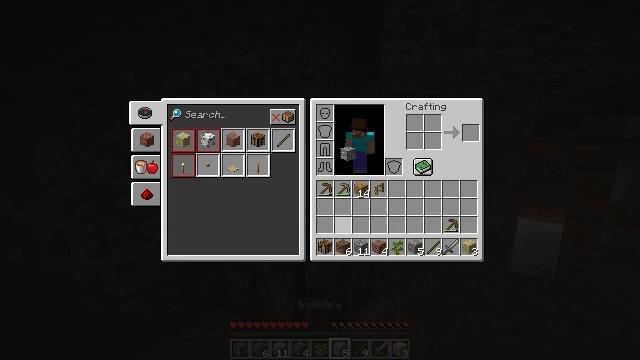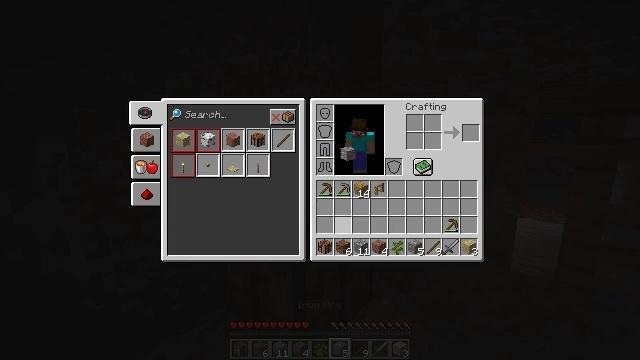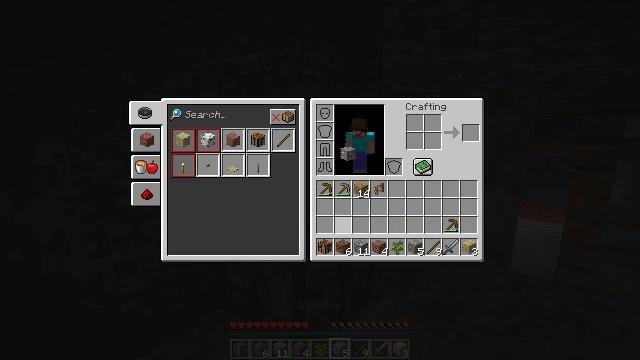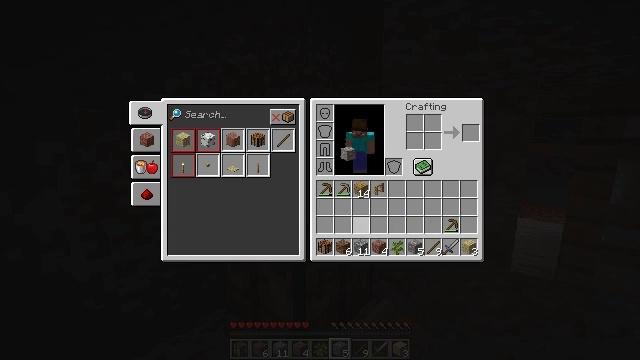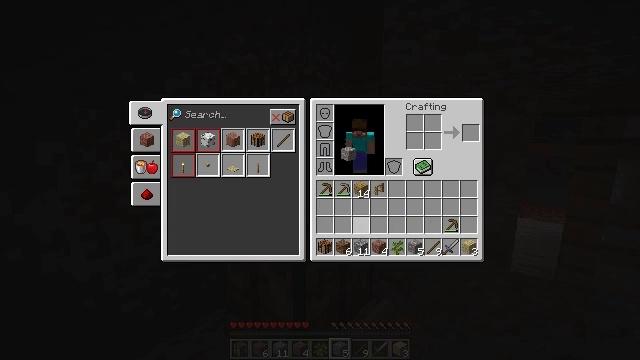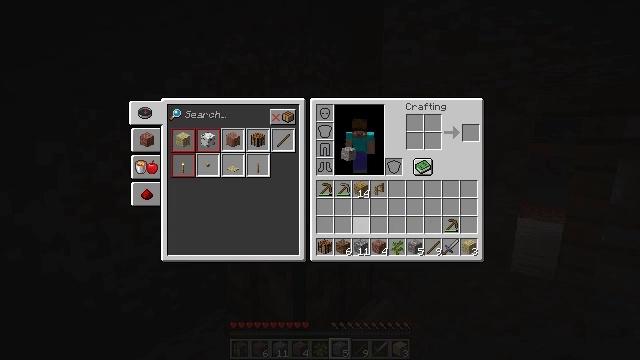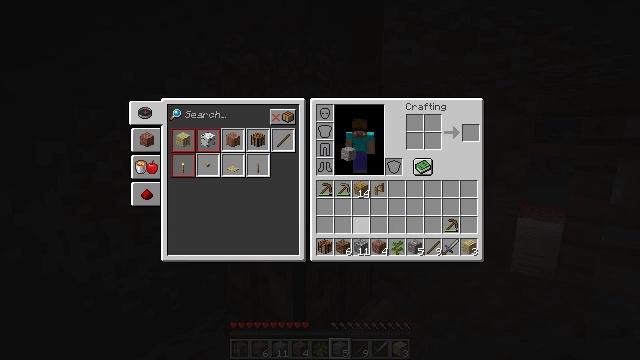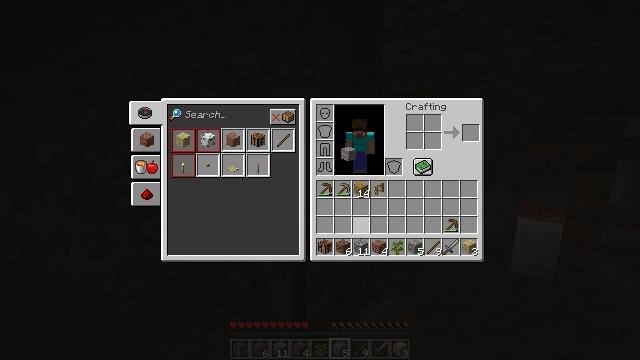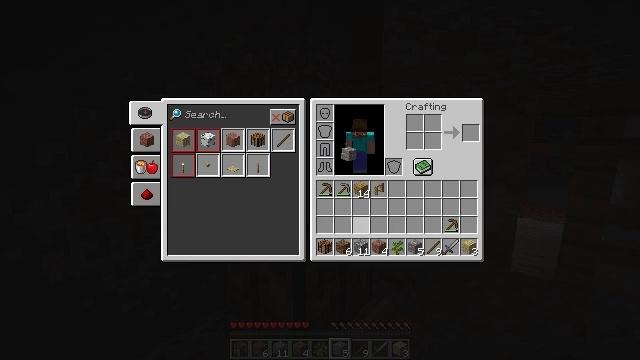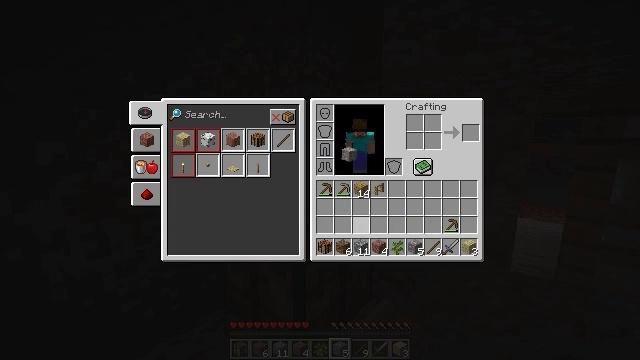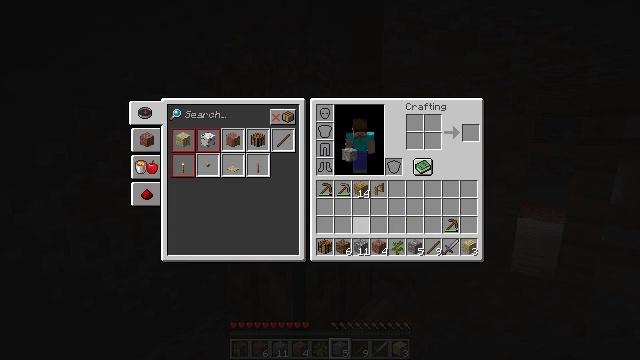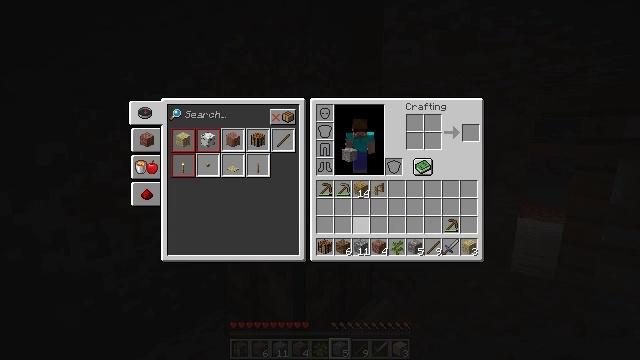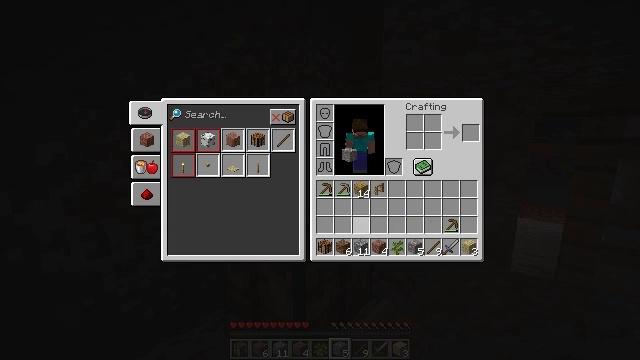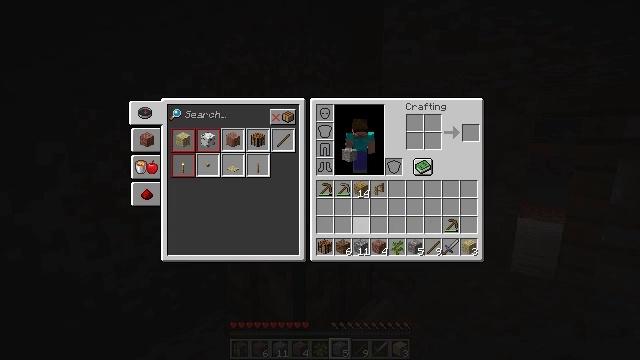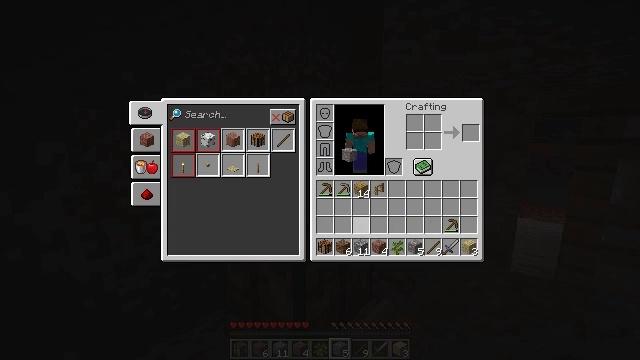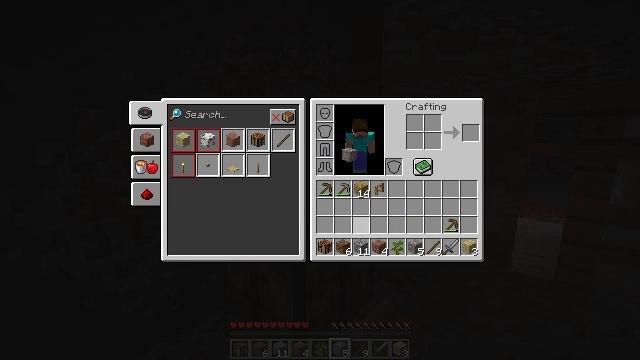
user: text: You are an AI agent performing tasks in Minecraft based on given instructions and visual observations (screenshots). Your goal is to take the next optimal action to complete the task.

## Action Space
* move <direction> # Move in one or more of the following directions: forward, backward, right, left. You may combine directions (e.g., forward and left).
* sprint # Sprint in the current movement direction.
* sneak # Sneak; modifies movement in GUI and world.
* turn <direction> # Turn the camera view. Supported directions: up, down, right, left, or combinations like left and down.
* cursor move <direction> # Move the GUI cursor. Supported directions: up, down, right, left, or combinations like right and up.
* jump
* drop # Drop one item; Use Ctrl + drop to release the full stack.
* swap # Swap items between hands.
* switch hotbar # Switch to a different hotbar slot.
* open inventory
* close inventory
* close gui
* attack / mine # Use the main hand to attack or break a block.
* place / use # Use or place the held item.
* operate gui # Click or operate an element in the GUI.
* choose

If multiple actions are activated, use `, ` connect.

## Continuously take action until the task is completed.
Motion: motion action
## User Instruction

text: Get the crafting table into the inventory.
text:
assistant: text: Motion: no_op
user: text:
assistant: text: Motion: no_op
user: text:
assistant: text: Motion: no_op
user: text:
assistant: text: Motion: no_op
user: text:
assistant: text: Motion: no_op
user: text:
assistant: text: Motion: no_op
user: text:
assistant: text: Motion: no_op
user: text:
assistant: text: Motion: no_op
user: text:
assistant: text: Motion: no_op
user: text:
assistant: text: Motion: no_op
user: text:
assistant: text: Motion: no_op
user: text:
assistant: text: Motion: no_op
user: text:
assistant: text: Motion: no_op
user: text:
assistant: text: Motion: no_op
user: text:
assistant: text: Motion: no_op
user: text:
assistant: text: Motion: no_op
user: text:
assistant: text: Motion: no_op
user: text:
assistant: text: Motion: no_op
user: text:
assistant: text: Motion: no_op
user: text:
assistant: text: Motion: no_op
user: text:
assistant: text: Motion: no_op
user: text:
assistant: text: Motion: no_op
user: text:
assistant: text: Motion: no_op
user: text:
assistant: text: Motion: no_op
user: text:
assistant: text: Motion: no_op
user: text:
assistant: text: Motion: no_op
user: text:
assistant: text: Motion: no_op
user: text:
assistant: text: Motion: no_op
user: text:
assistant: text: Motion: no_op
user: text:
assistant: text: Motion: no_op